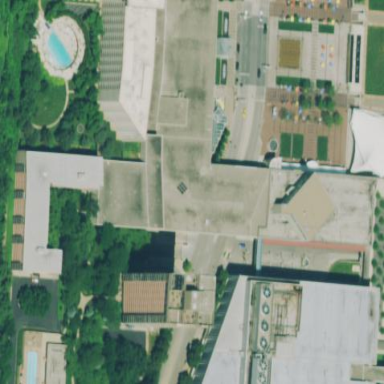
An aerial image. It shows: Mall building.